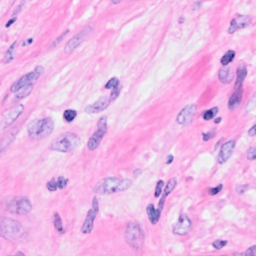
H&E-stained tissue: Breast